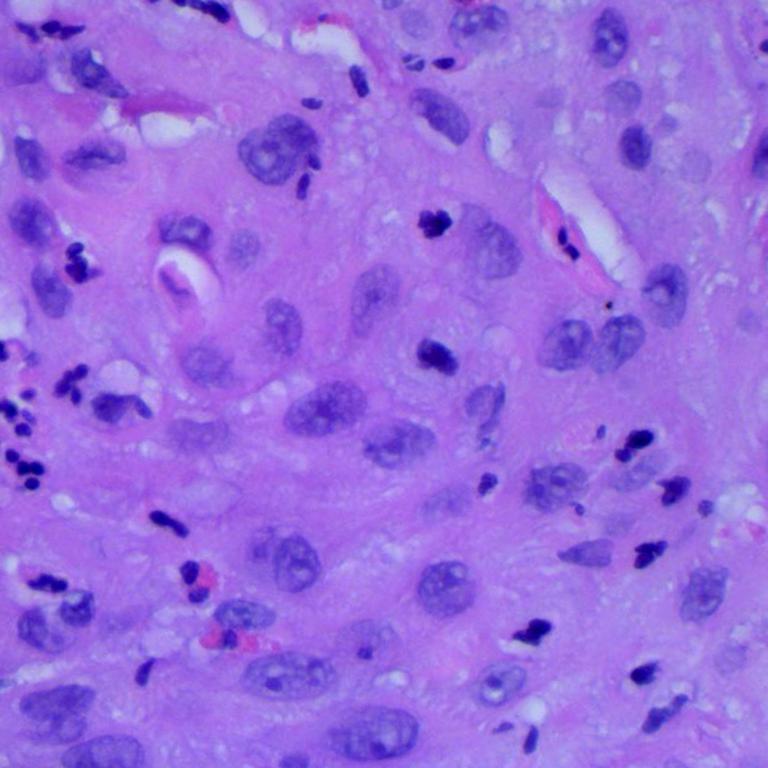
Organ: lung
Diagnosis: squamous carcinomas